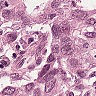
Metastatic tissue present: yes